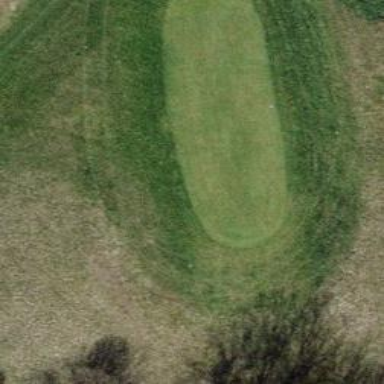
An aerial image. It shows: Golf tee.